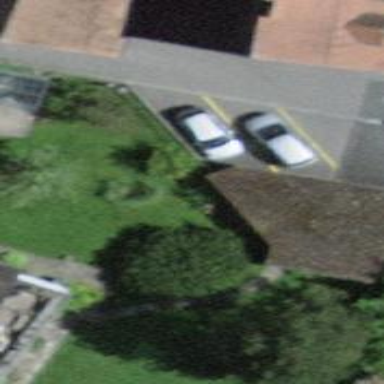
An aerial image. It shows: Garage.